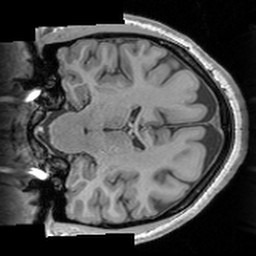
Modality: T1w
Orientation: coronal
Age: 20
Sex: female
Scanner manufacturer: siemens
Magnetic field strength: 3 T
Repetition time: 1.63 s
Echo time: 0.00311 s